Aerial crown-view tile of a tropical tree (Barro Colorado Island, Panama), acquired 20250616:
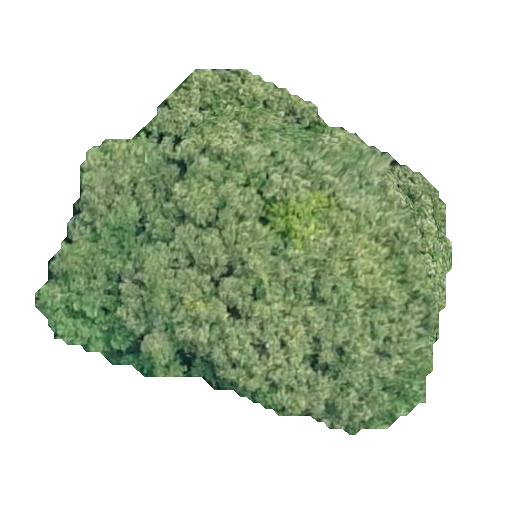
Species: Prioria copaifera
GBIF accepted scientific name: Prioria copaifera
Crown area: 150.01 m²